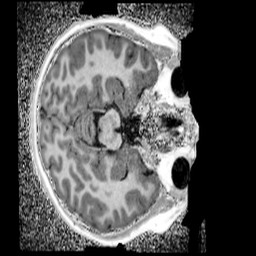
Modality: UNIT1_denoised
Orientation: axial
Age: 10
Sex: female
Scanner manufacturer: siemens
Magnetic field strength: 3 T
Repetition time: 4 s
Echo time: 0.00299 s